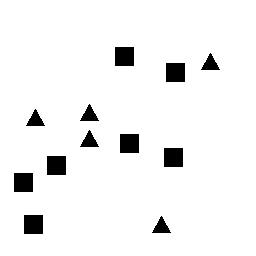
Squares: 7
Triangles: 5
Stars: 0
Total shapes: 12